Question: '''
text text text text text text text
text text ------------------- text
text text |this is the image| text
text text ------------------- text
text text text text text text text
'''
The image must be in the center and the text should be around it like making a parts of the device.
The html view should be like shown in the image below.

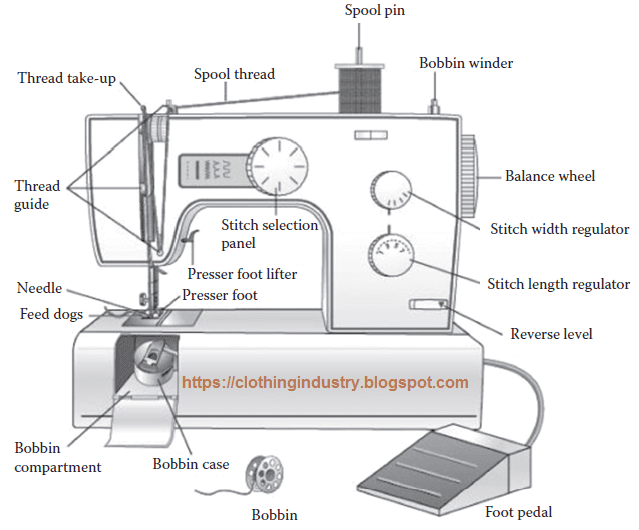
Answer: I guess this is what you are looking for,
'''
.circle-container {
position: relative;
width: 24em;
height: 24em;
padding: 2.8em;
border: dashed 1px;
border-radius: 50%;
margin: 1.75em auto 0;
}
.circle-container a {
display: block;
position: absolute;
top: 50%;
left: 50%;
}
.circle-container a.center img {
height: 4em;
width: 4em;
}
.circle-container a.center {
transform: translate(-50%, -50%);
}
.circle-container img {
display: block;
width: 100%;
}
.circle-container span {
border: 1px solid;
padding: 5px 10px;
background-color: #ddd;
}
.circle-container a.deg0 {
transform: translate(12em);
}
.circle-container a.deg45 {
transform: rotate(45deg) translate(12em) rotate(-45deg);
}
.circle-container a.deg135 {
transform: rotate(135deg) translate(12em) rotate(-135deg);
left: calc(50% - 3.8em);
}
.circle-container a.deg180 {
transform: translate(-12em);
left: calc(50% - 3.8em);
}
.circle-container a.deg225 {
transform: rotate(225deg) translate(12em) rotate(-225deg);
left: calc(50% - 3.8em);
}
.circle-container a.deg315 {
transform: rotate(315deg) translate(12em) rotate(-315deg);
}
'''
'''
<div class='circle-container'>
<a href='#' class='center'><img src='https://upload.wikimedia.org/wikipedia/commons/a/ab/Android_O_Preview_Logo.png'></a>
<a href='#' class='deg0'><span>Text 1</span></a>
<a href='#' class='deg45'><span>Text 2</span></a>
<a href='#' class='deg135'><span>Text 3</span></a>
<a href='#' class='deg180'><span>Text 4</span></a>
<a href='#' class='deg225'><span>Text 5</span></a>
<a href='#' class='deg315'><span>Text 6</span></a>
</div>
'''